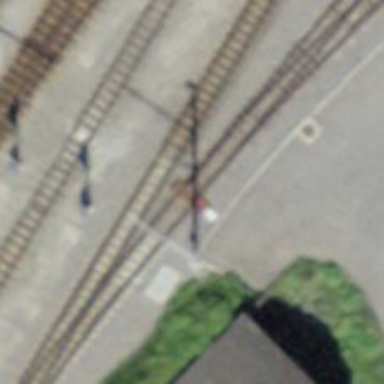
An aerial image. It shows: Railway switch.